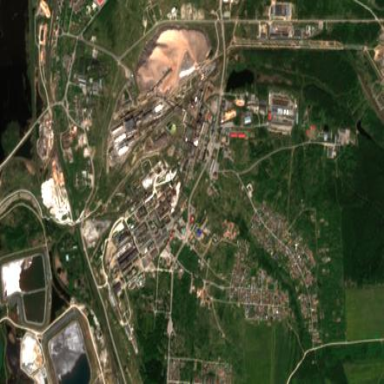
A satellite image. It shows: Industrial area designated for mining activities.